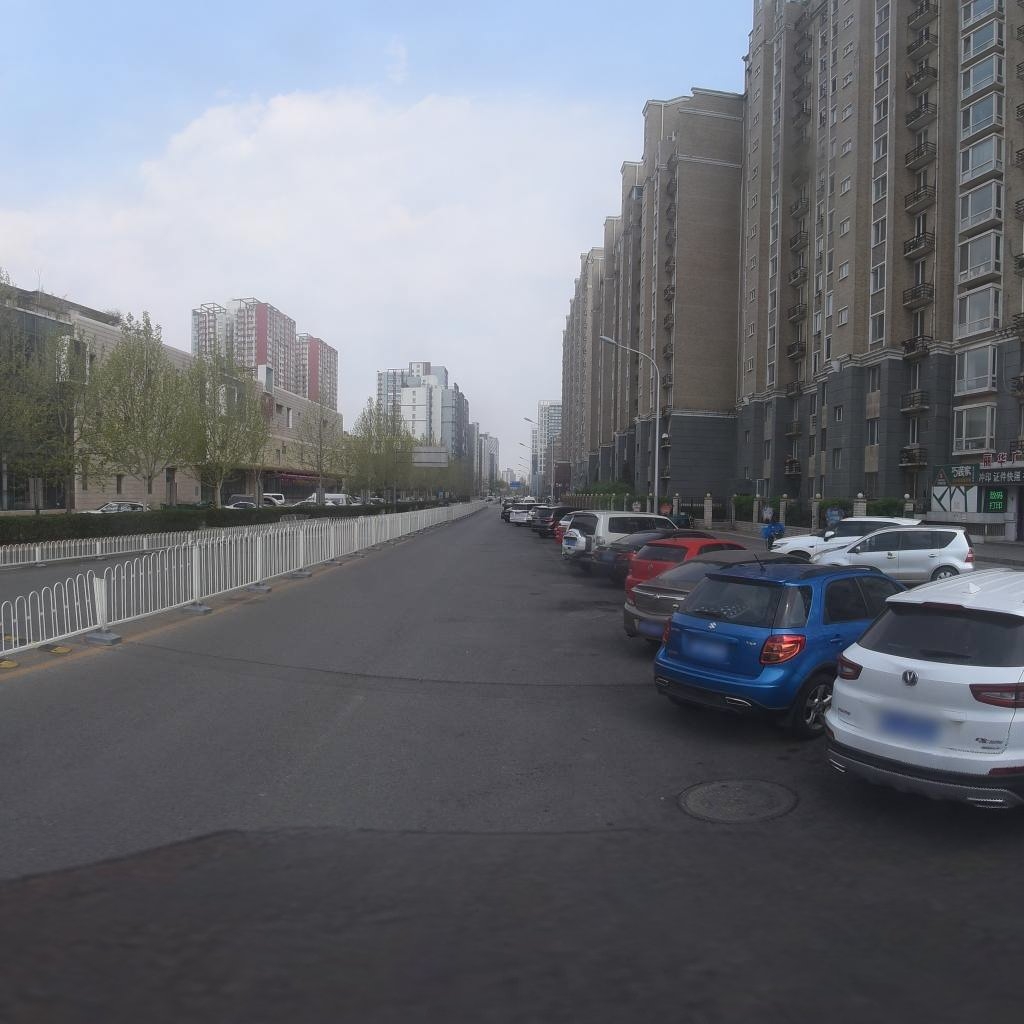
Region: Chaoyang
Road damage annotations: transverse crack, manhole cover